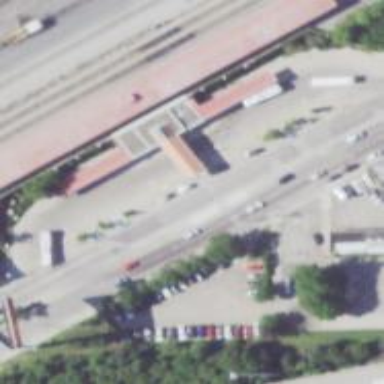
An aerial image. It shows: Platform for public transport at railway station.